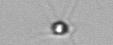
Label: Calciopappus